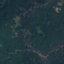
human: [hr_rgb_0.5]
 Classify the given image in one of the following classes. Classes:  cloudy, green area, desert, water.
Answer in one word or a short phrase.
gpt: green area